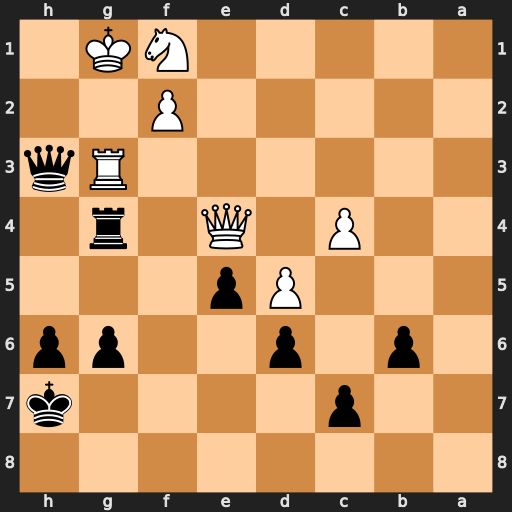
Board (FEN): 8/2p4k/1p1p2pp/3Pp3/2P1Q1r1/6Rq/5P2/5NK1
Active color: b
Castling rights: -
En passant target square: -
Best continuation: Qxf1+ Kxf1 Rxe4